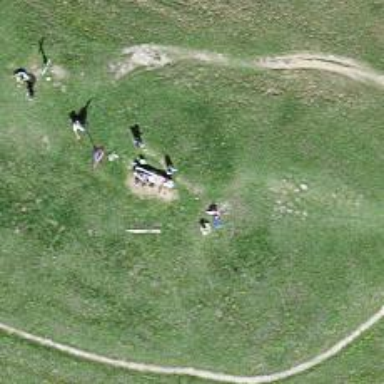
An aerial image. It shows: Bench for seating.